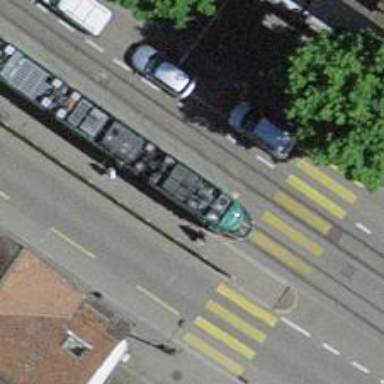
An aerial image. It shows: Tram stop with public transport stop position for trams.